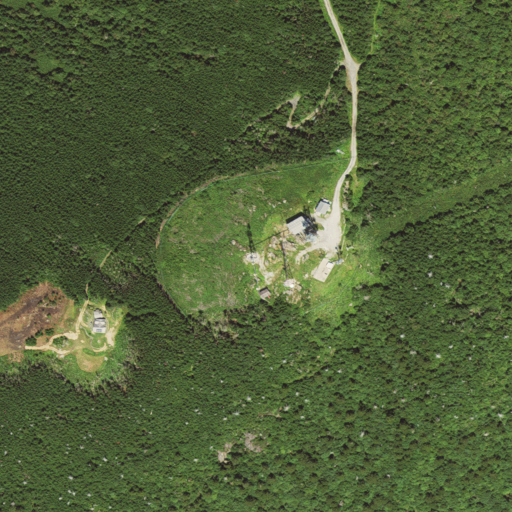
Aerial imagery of mountain in North Carolina named Clingmans Peak containing evergreen forest, mixed forest, open development, deciduous forest, low intensity development, and medium intensity development